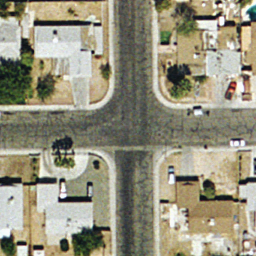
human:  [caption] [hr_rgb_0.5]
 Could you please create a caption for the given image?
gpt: An intersection with some houses and plants at the corners .

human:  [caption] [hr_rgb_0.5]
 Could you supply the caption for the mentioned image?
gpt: An intersection with a few cars on the road .

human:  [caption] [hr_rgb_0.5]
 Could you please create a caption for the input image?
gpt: An intersection with a few cars on the road .

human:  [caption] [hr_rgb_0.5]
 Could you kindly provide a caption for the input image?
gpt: An intersection with some houses and plants at the corners .

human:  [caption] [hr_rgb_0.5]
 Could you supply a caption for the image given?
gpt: An intersection with two roads vertical to each other .